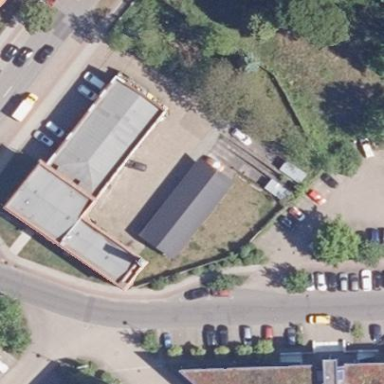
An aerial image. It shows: Commercial building with gabled black roof.